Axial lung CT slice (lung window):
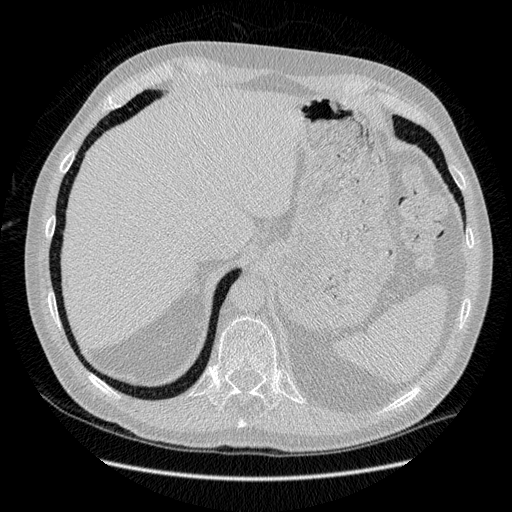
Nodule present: no